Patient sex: M
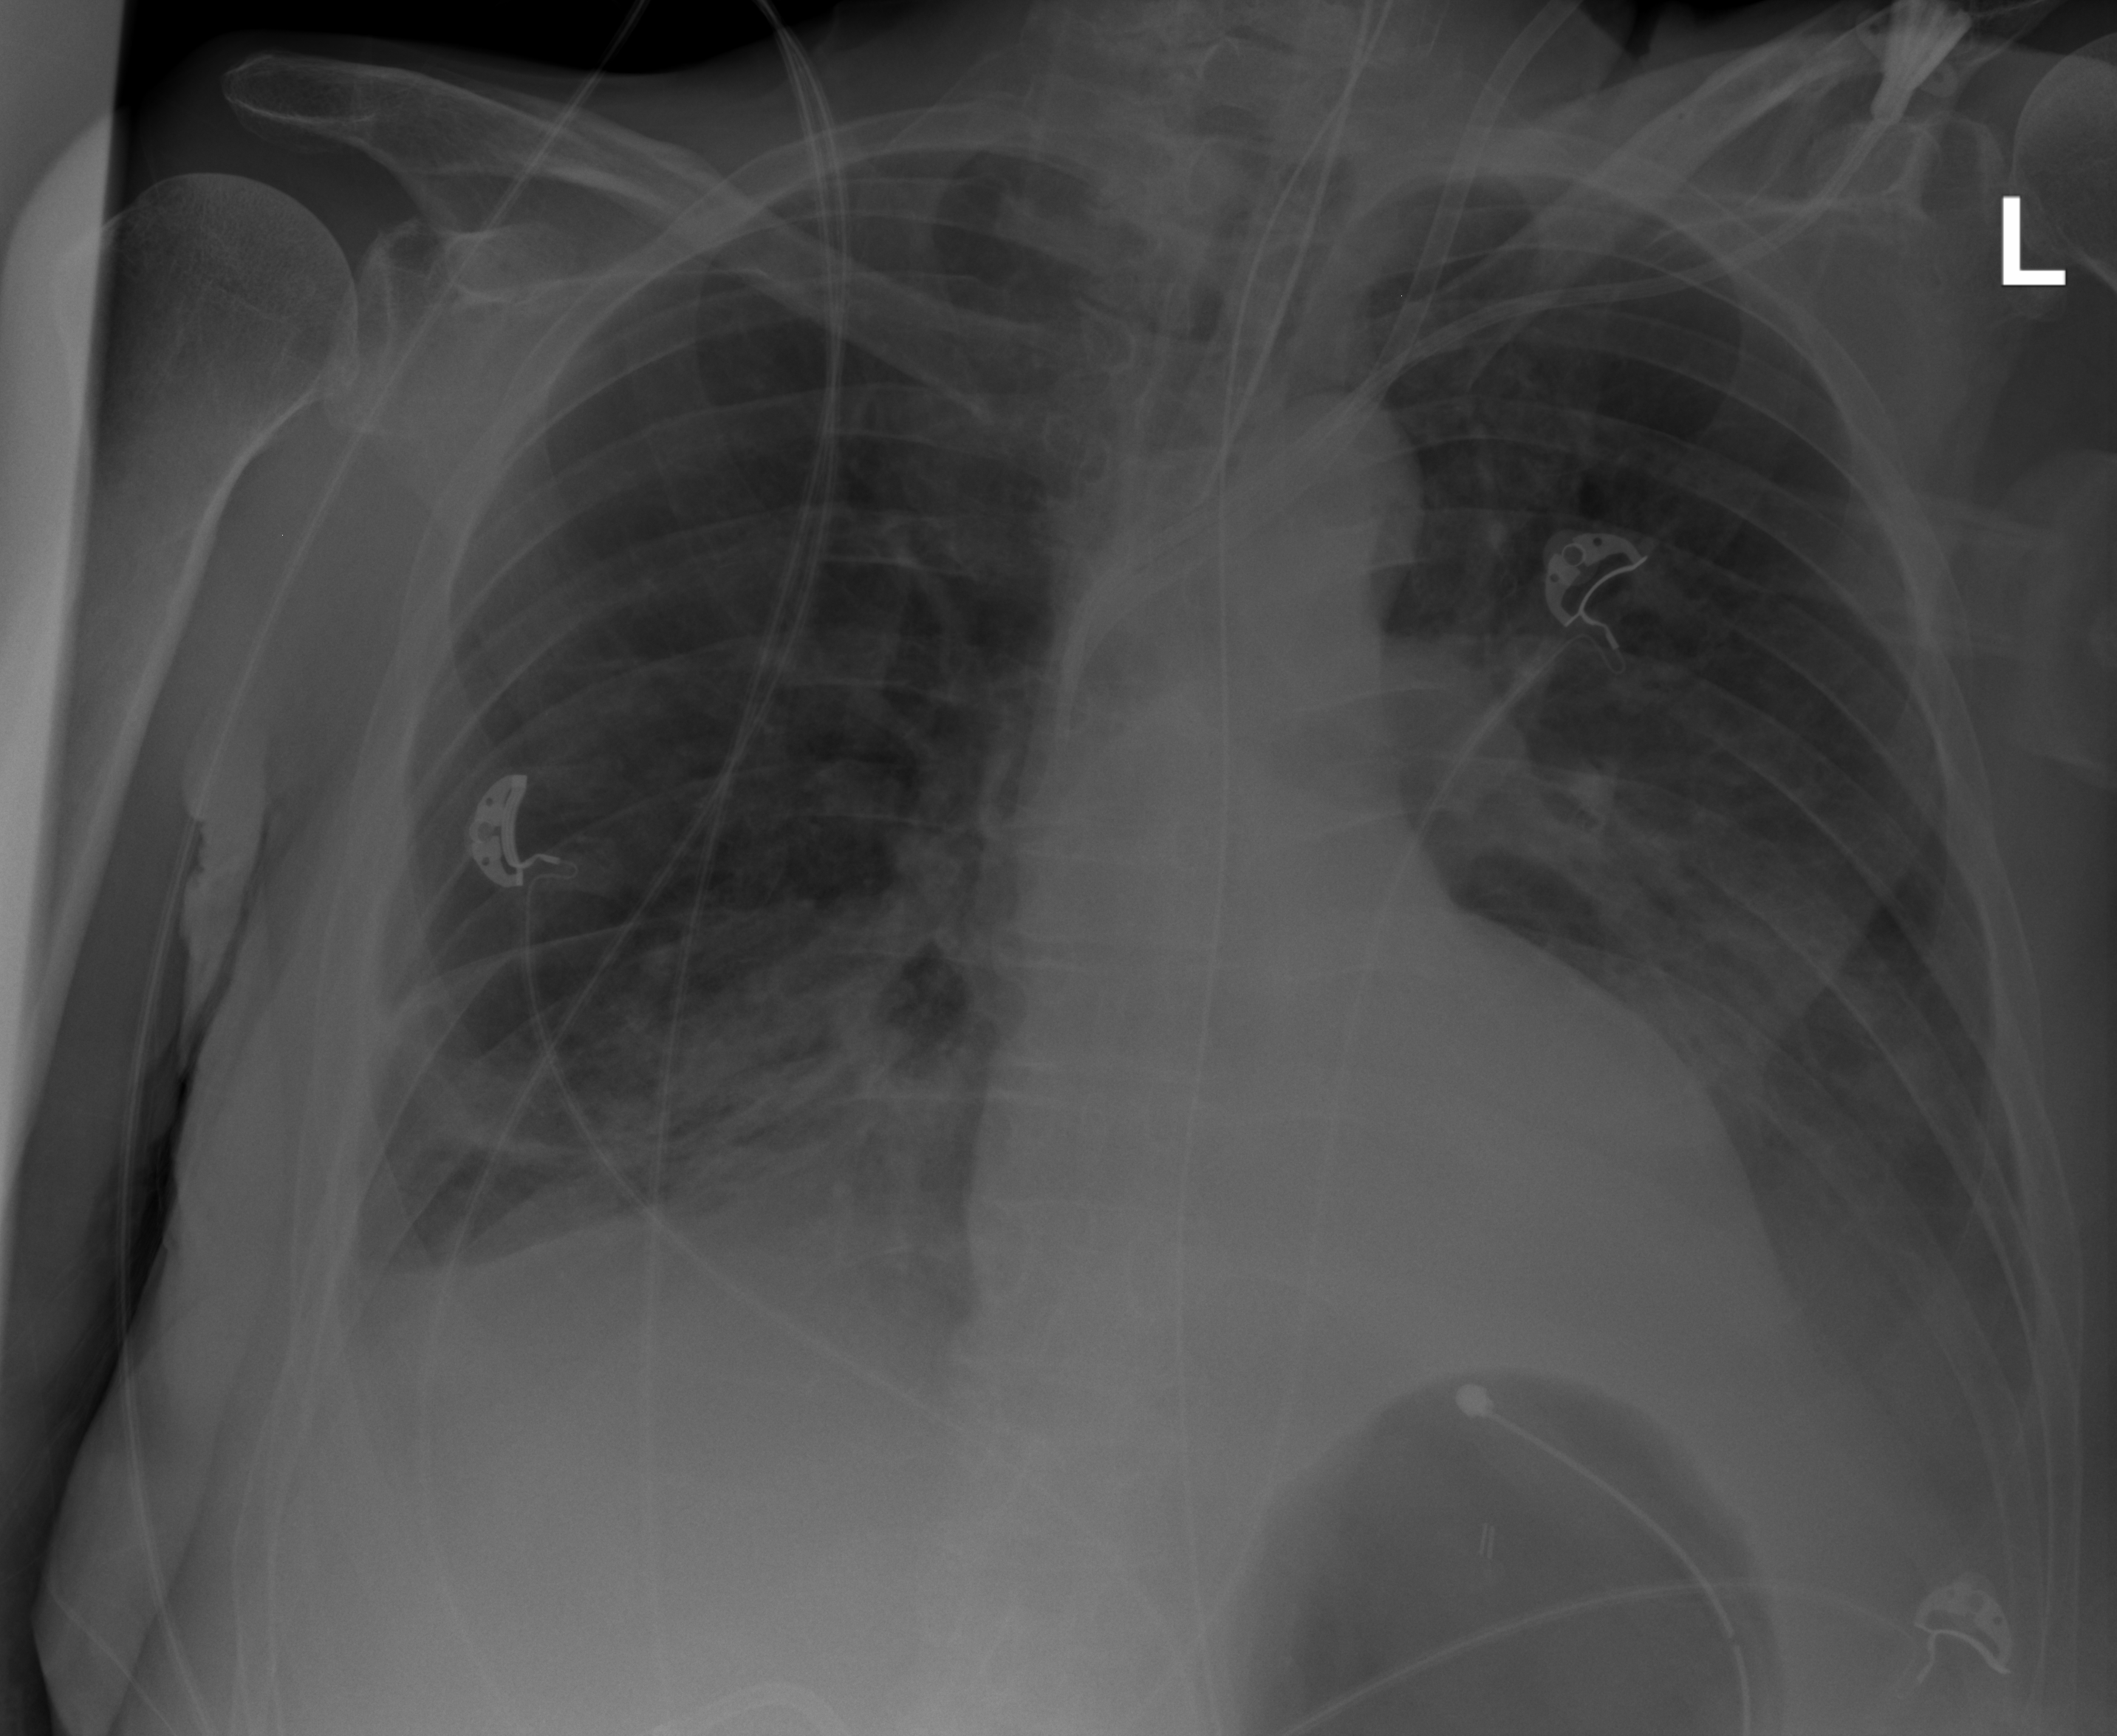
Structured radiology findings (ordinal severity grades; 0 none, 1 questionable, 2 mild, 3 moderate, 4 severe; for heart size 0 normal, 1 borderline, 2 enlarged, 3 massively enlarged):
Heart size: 1
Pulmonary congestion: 1
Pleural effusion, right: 2
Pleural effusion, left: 2
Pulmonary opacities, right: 2
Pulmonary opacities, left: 2
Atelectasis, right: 2
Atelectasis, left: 2